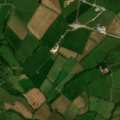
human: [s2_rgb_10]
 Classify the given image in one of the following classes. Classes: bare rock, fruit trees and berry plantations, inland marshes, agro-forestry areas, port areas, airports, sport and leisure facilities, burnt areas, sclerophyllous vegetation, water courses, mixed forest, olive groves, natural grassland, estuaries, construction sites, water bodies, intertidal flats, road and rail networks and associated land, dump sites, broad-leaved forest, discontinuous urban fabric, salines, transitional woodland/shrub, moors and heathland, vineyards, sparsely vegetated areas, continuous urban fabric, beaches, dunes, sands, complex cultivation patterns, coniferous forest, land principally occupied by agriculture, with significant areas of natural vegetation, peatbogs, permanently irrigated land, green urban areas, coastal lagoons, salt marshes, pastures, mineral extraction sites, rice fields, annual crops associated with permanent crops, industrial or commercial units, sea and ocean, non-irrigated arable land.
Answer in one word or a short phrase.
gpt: pastures